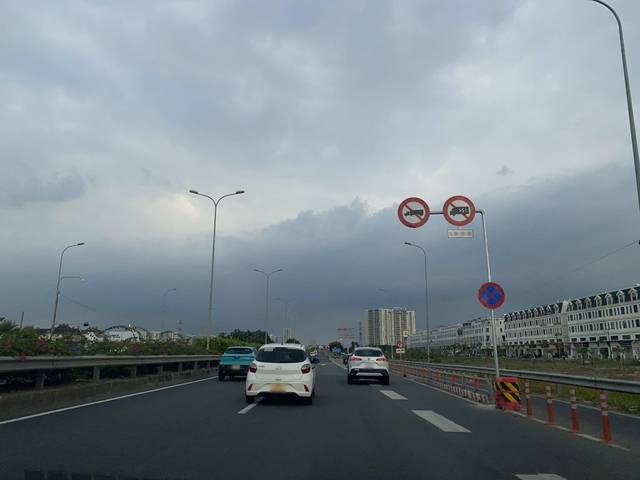
Region: Vietnam
Coordinates: 10.796, 106.775